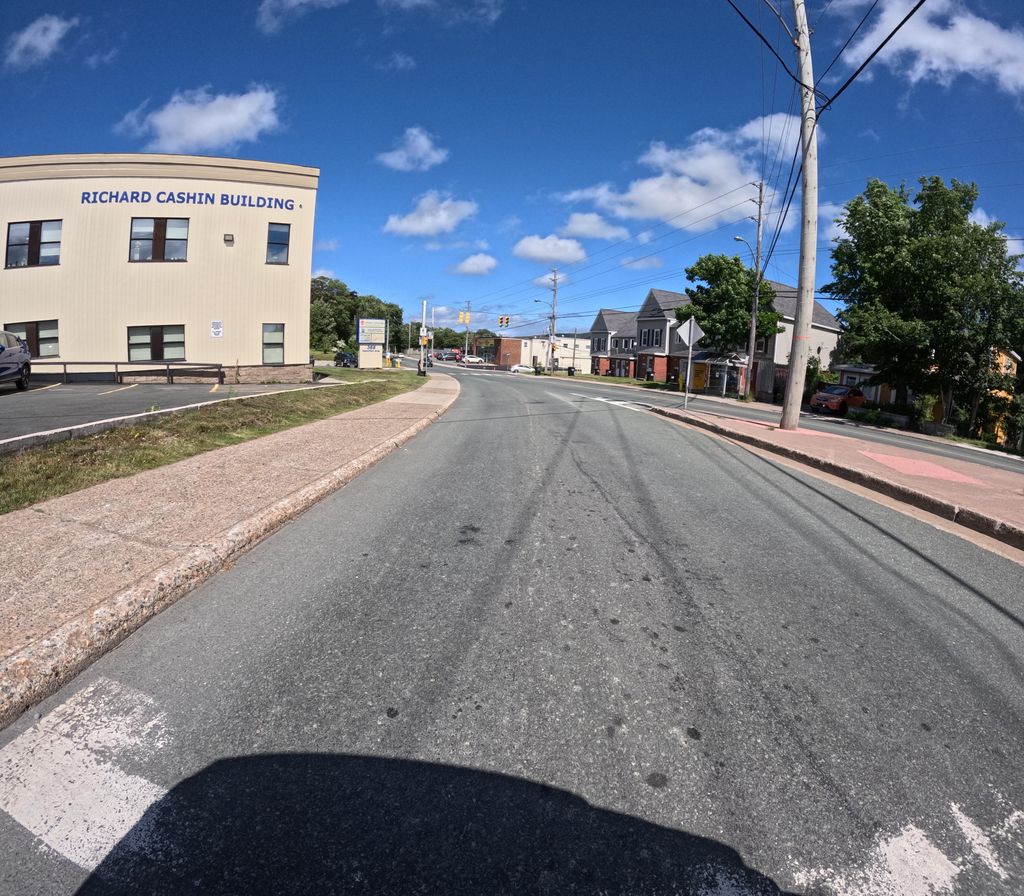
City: st_johns